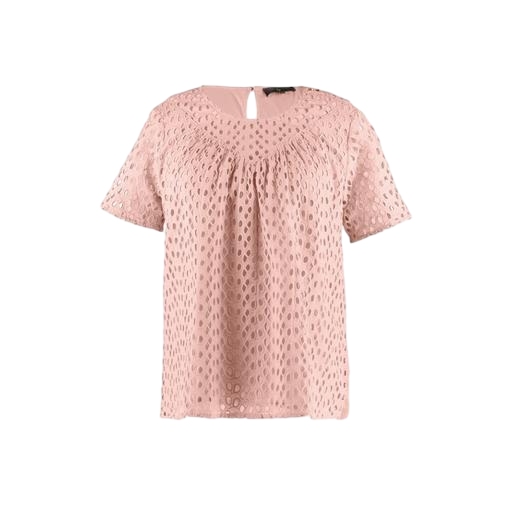
short-sleeve top only macy, pink short sleeve english lace blouse, short-sleeved blouse, white background